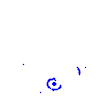
Particle: proton